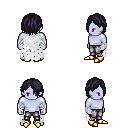
a pixel art fantasy rpg character, male body template, dark elf, purple skin, white tattered cape, metal pants, raven bangs hairstyle, white cloth bandages, gold boots, four views (front, back, left, right), 2x2 character sprite sheet, small pixel art, hard edges, no anti-aliasing